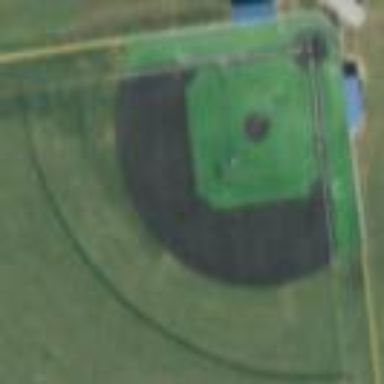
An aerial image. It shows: Baseball pitch for leisure land activities.